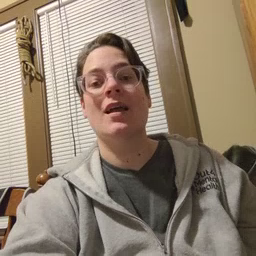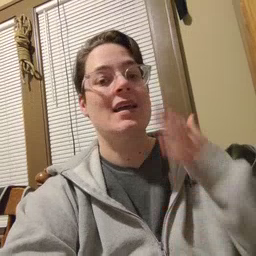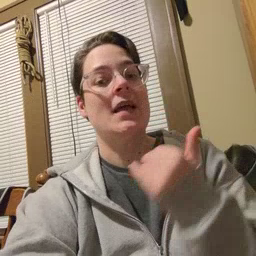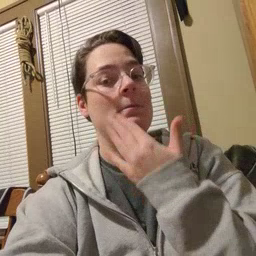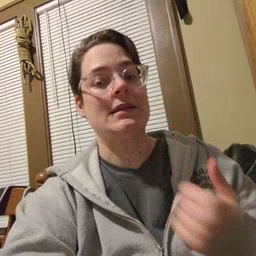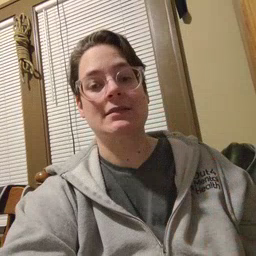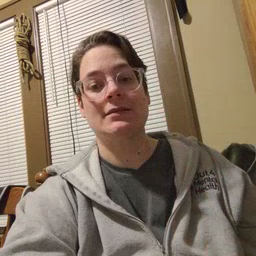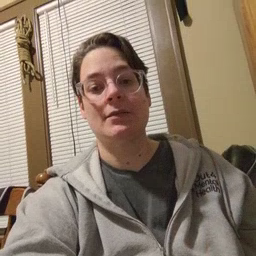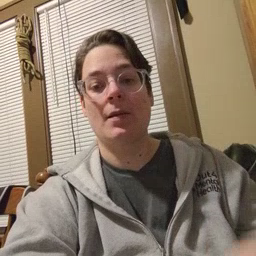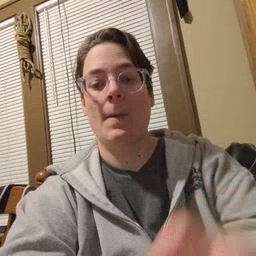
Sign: napkin